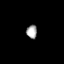
Tissue: prostate
Cell type: NK cells
Senescence score: 0.3423
Nuclear area (px): 140
Mean DAPI intensity: 166.907